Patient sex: F
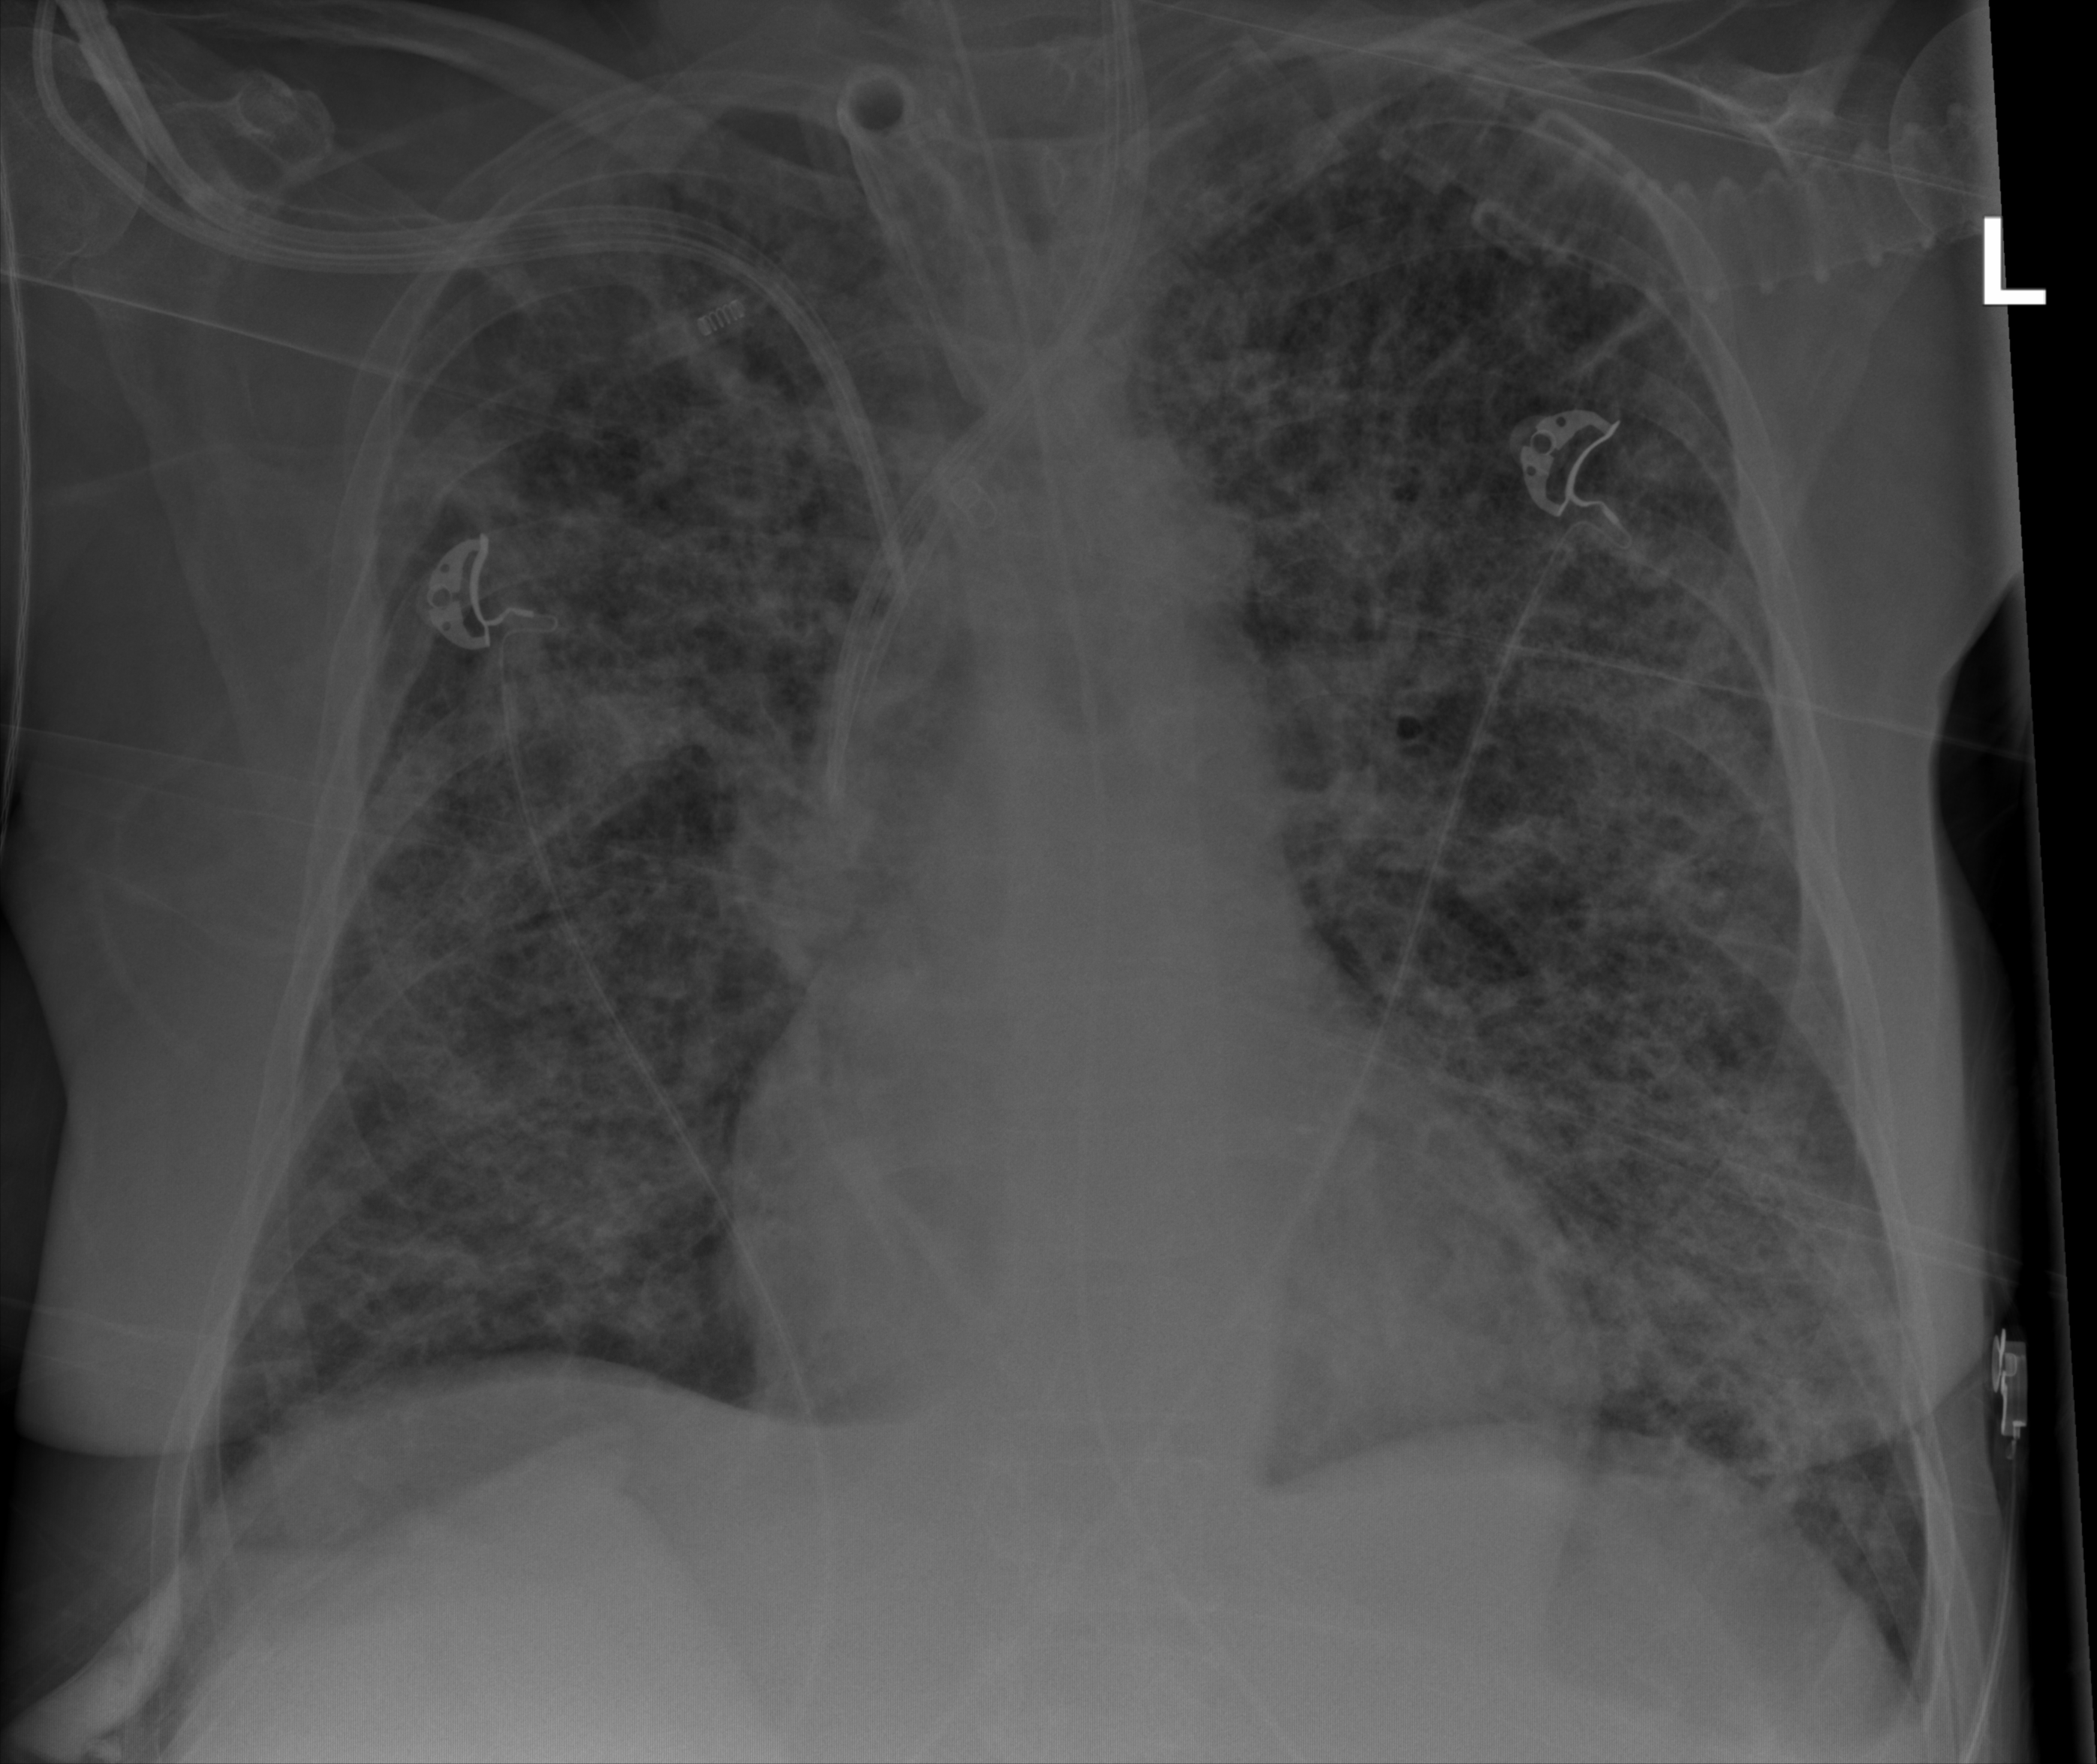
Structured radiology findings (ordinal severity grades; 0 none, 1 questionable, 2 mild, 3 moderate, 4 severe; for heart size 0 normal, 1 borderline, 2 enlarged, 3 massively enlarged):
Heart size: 0
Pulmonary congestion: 2
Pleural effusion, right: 0
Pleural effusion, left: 0
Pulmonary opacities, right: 3
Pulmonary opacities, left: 3
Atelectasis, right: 2
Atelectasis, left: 2